Interaction volume radius: 5 \u00c5
Interaction volume height: 10 \u00c5
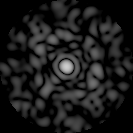
Disorder parameter: 0.8675